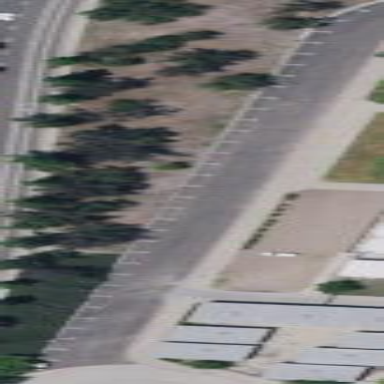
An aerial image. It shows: Street-side parking area with parallel orientation. The surface is asphalt.